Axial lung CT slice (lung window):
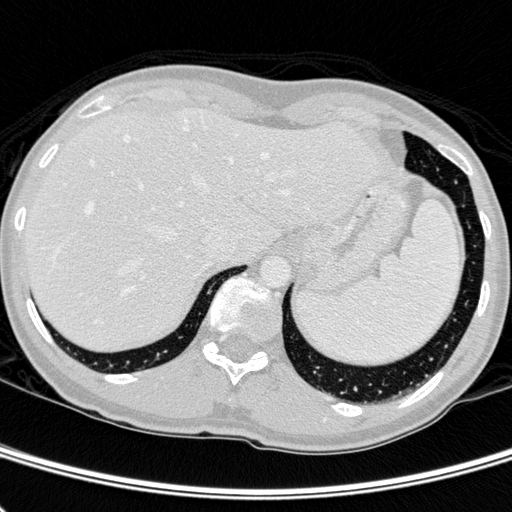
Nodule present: no